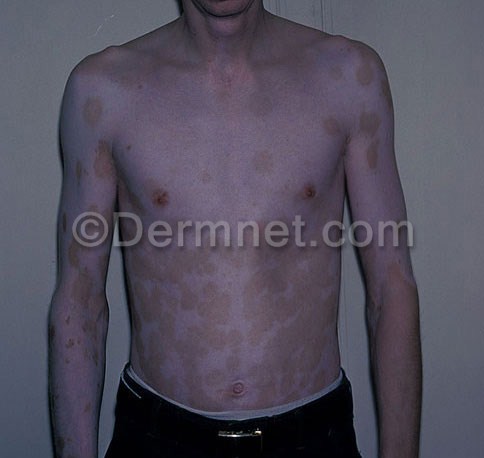
Disease: Light Diseases and Disorders of Pigmentation